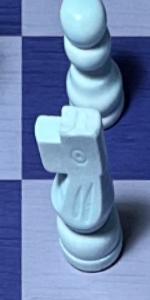
Label: Knight_White